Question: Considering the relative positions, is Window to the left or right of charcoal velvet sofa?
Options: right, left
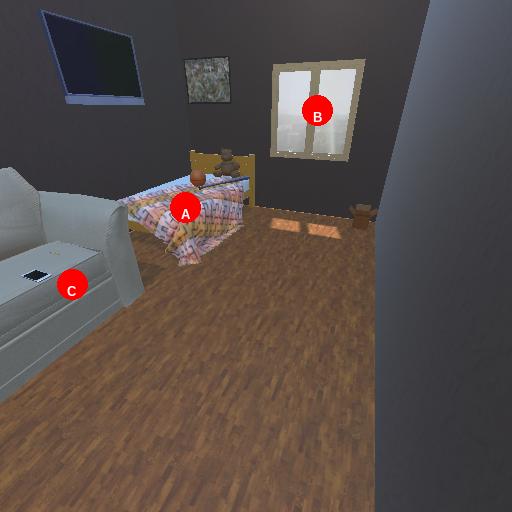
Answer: right